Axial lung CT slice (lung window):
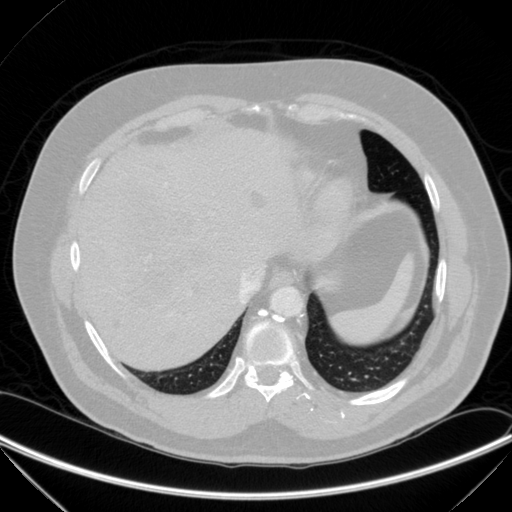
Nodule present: no